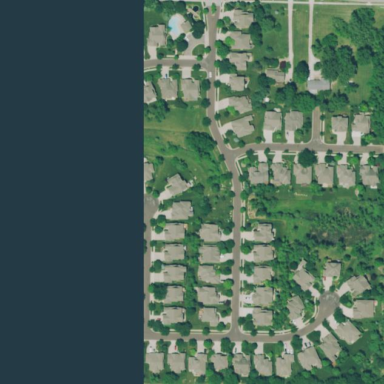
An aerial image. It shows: Residential area consisting of single-family homes.